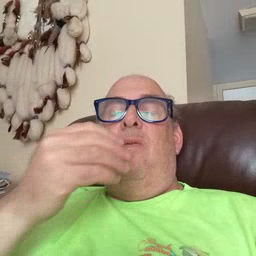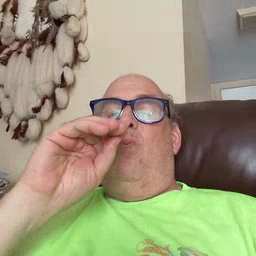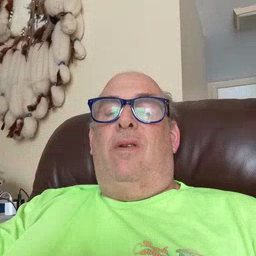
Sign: kiss